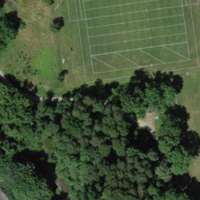
EUNIS habitat code: 53
Species observed at this site:
Prunus spinosa